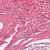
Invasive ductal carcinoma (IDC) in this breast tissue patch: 0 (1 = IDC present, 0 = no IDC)